Interaction volume radius: 10 \u00c5
Interaction volume height: 30 \u00c5
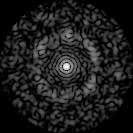
Disorder parameter: 0.7978